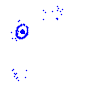
Particle: pion